Field crop: tomato
Growth stage: 1
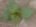
Species: solanum